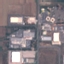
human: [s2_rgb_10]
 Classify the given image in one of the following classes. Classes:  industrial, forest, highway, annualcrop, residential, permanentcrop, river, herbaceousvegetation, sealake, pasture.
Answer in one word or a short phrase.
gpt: Industrial